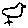
Label: bird